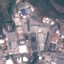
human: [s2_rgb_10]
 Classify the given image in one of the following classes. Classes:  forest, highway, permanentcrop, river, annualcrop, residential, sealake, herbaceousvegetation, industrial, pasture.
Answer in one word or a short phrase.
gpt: Industrial